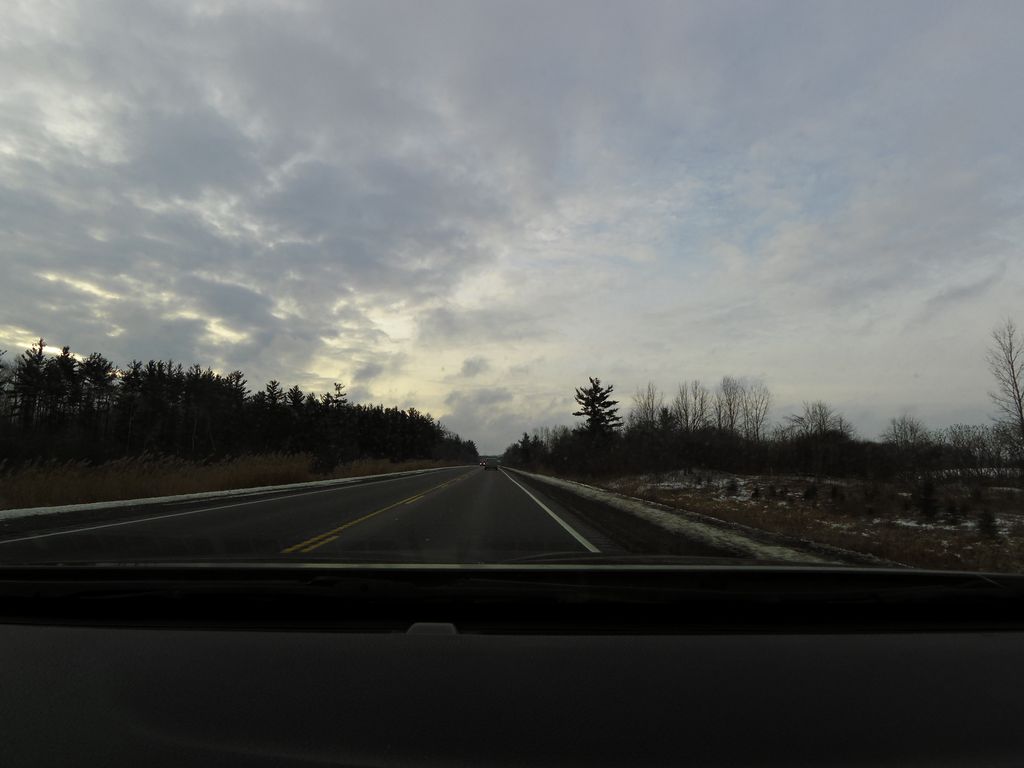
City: hamilton